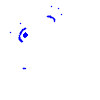
Particle: electron